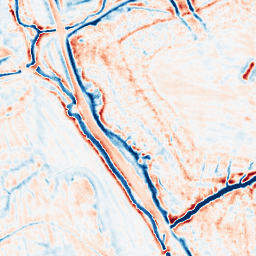
Category: edge_preserving
Decomposition family: bilateral
Decomposition parameters: d: 15
sigma_color: 25
sigma_space: 50
Upsampling method: sinc_blackman
Upsampling parameters: scale: 8
kernel_size: 16
Upsampling scale: 8